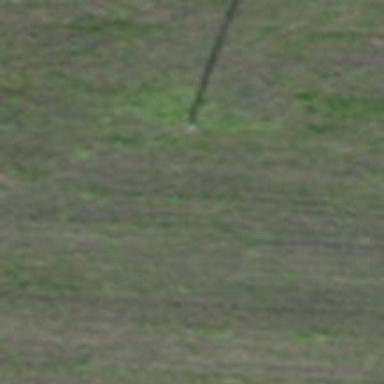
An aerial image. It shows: Minor power line.